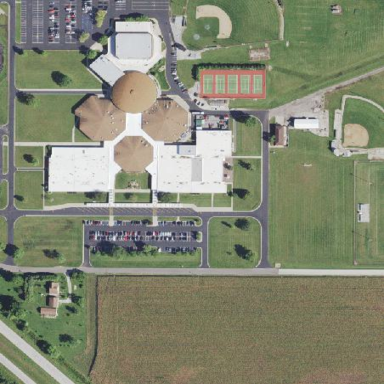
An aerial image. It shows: School.